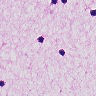
Metastatic tissue present: no